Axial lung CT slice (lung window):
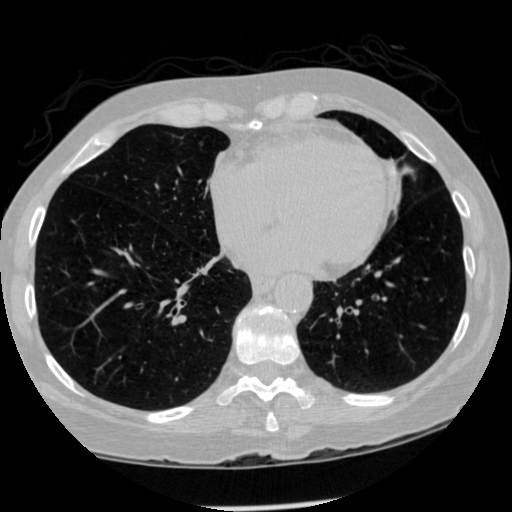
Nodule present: no